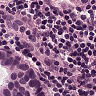
Metastatic tissue present: yes